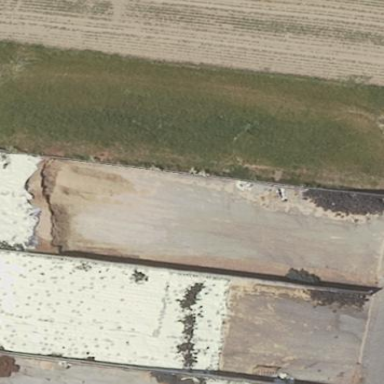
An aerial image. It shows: Bunker silo.